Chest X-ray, PA view. Patient: 40 years old, sex M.
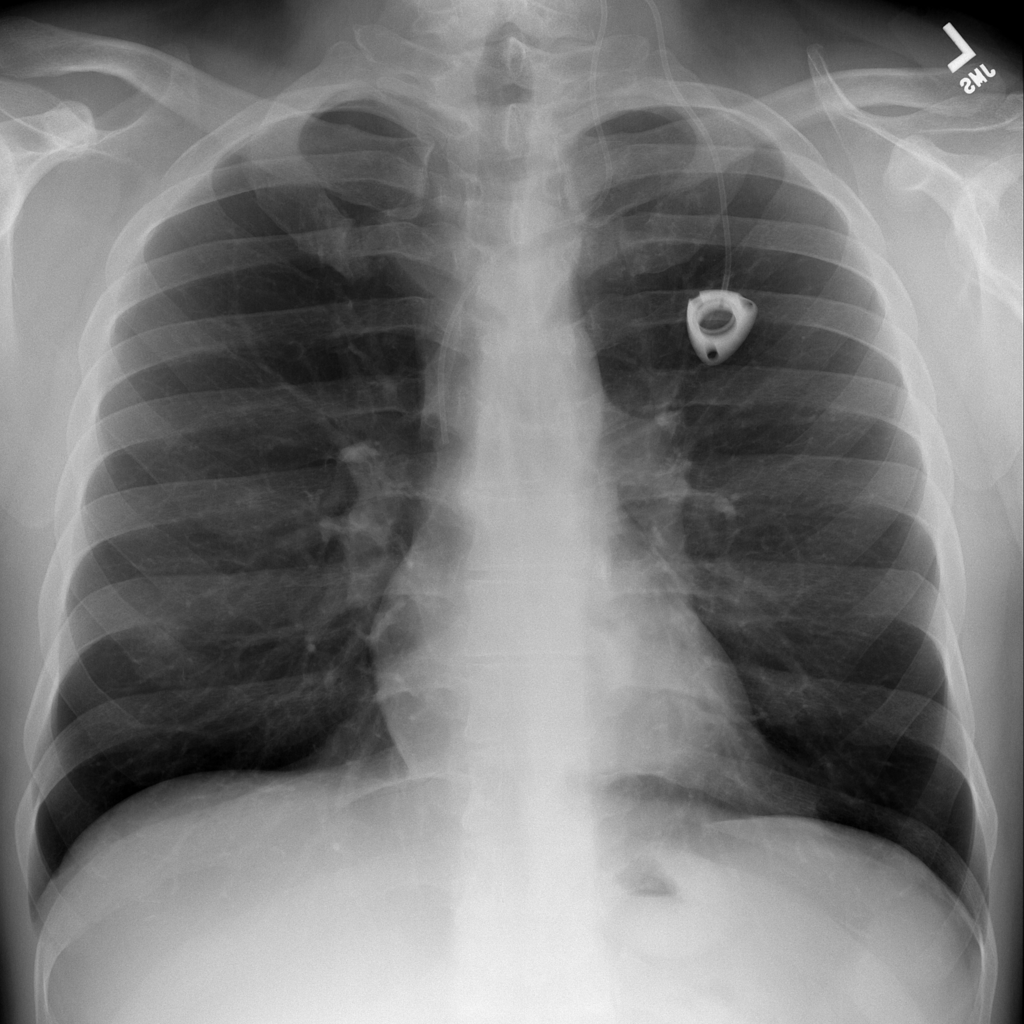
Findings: No Finding